Question: My friends and I have been struggling to generate a 2-D plot in MATLAB with
$\eta_1$ and $\eta_2$ both varying in $0:0.01:1$ and the z-axis given by color.
We have a system of 8 differential equations, with HIVinf representing the total new HIV infections in a population over 1 year (HIVinf is obtained by integrating a function of $\eta_1, \eta_2$).
We are looping through $\eta_1$ and $\eta_2$ (two 'for' loops) with the ode45 solver within the 'for' loops.
Based on our prior numerical results, we should be getting much color variation in the 2D-plot. There should be patterns of darkness (high concentration of HIVinfections) along the edges of the plot, and lightness along the diagonals (low concentrations).
However, the following snippet does not produce what we want (I have attached the figure below).
'''
[X,Y] = meshgrid(eta_11,eta_22);
figure;
pcolor(X,Y,AA);
shading interp;
'''

I have attached the code below, as concisely as possible. The function ydot works fine (it is required to run ode45).
---
'''
function All()
global Lambda mu mu_A mu_T beta tau eta_1 eta_2 lambda_T rho_1 rho_2 gamma
alpha = 20;
TIME = 365;
eta_11 = zeros(1,alpha);
eta_22 = zeros(1,alpha);
AA = zeros(1,alpha);
BB = zeros(1,alpha);
CC = zeros(1,alpha);
for n = 1:1:alpha
for m = 1:1:alpha
Lambda = 531062;
mu = 1/25550;
mu_A = 1/1460;
mu_T = 1/1825;
beta = 187/365000;
tau = 4/365;
lambda_T = 1/10;
rho_1 = 1/180;
rho_2 = 1/90;
gamma = 1/1000;
eta_1 = (n-1)./(alpha-1);
eta_11(m) = (m-1)./(alpha-1);
eta_2 = (m-1)./(alpha-1);
eta_22(m) = (m-1)./(alpha-1);
y0 = [191564208, 131533276, <PHONE>, <PHONE>, <PHONE>, <PHONE>, 500000, 500000];
[t,y] = ode45('SimplifiedEqns',[0:1:TIME],y0);
N = y(:,1)+y(:,2)+y(:,3)+y(:,4)+y(:,5)+y(;,6)+y(:,7)+y(:,8);
HIVinf1=[0:1:TIME];
HIVinf2=[beta.*(S+T).*(C1+C2)./N];
HIVinf=trapz(HIVinf1,HIVinf2);
AA(n,m) = HIVinf;
end
end
[X,Y] = meshgrid(eta_11,eta_22);
figure;
pcolor(X,Y,AA);
shading interp;
function ydot = SimplifiedEqns(t,y)
global Lambda mu mu_A mu_T beta tau eta_1 eta_2 lambda_T rho_1 rho_2 gamma
S = y(1);
T = y(2);
H = y(3);
C = y(4);
C1 = y(5);
C2 = y(6);
CM1 = y(7);
CM2 = y(8);
N = S + T + H + C + C1 + C2 + CM1 + CM2;
ydot = zeros(8,1);
ydot(1)=Lambda-mu.*S-beta.*(H+C+C1+C2).*(S./N)-tau.*(T+C).*(S./N);
ydot(2)=tau.*(T+C).*(S./N)-beta.*(H+C+C1+C2).*(T./N)-(mu+mu_T).*T;
ydot(3)=beta.*(H+C+C1+C2).*(S./N)-tau.*(T+C).*(H./N)-(mu+mu_A).*H;
ydot(4)=beta.*(H+C+C1+C2).*(T./N)+tau.*(T+C).*(H./N)- (mu+mu_A+mu_T+lambda_T).*C;
ydot(5)=lambda_T.*C-(mu+mu_A+rho_1+eta_1).*C1;
ydot(6)=rho_1.*C1-(mu+mu_A+rho_2+eta_2).*C2;
ydot(7)=eta_1.*C1-(mu+rho_1+gamma).*CM1;
ydot(8)=eta_2.*C2-(mu+rho_2+gamma.*(rho_1)./(rho_1+rho_2)).*CM2+(rho_1).*CM1;
end
end
'''
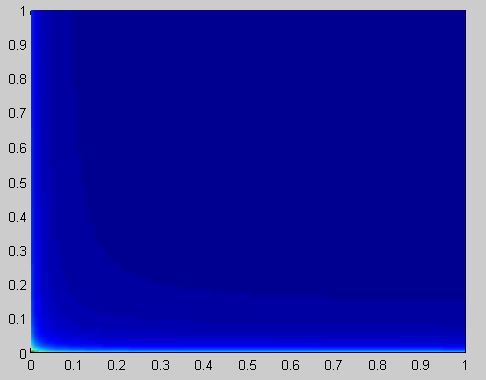
Answer: Ok, I don't really know much about how the plot should look like, but your eta_11 and eta_22 are variables which are indexed only on the inner loop. That means that when n=1, m=1,2,3,...,alpha your eta_11/eta_22 will be a vector whose elements 1,2,3,...,alpha will be overwritten for every n. Since your meshgrid is outside of the loop, that could be a problem. Usually if you are plotting functions of two variables and you have said variables in 2 nested loops you just ignore the meshgrid. Like this
Option 1:
'''
x=[0:0.01:1];
[x1,x2]=meshgrid(x,x);
y=x1+cos(x2);
contour(x,x,y,30);
'''
Option 2
'''
x=[0:0.01:1];
for i=1:101 %length(x)
for j=1:101
y(i,j)=x1(i)+cos(x2(j)); % It is important to index y with both
% loop variables
end
end
contour(x,x,y,30)
'''